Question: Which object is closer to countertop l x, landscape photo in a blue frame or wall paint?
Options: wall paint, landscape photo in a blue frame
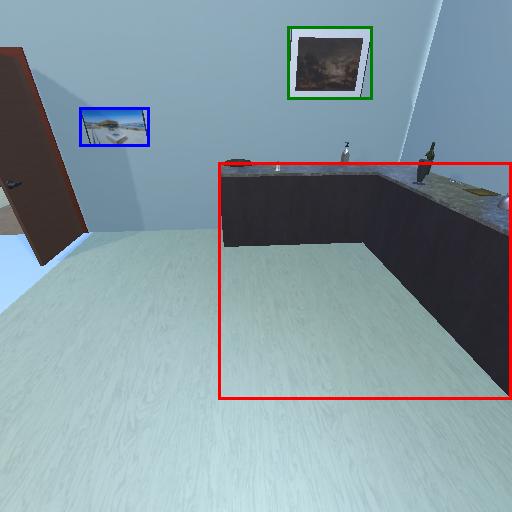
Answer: wall paint